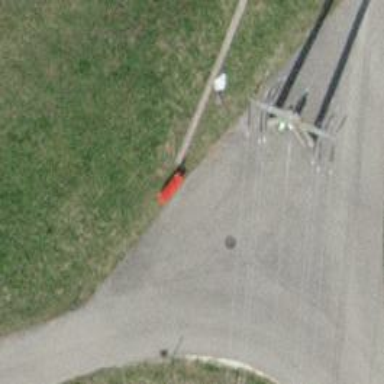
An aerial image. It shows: Red bench.